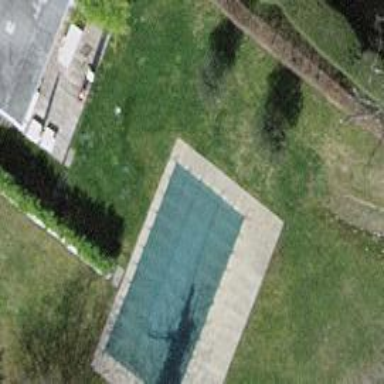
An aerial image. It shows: Swimming pool located in leisure land.